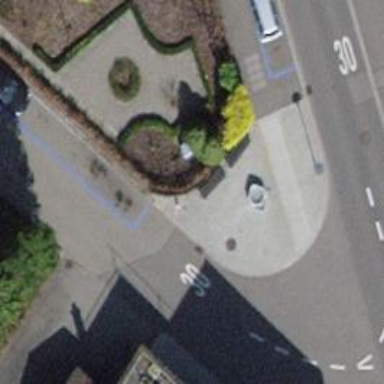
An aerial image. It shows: Bench for seating.